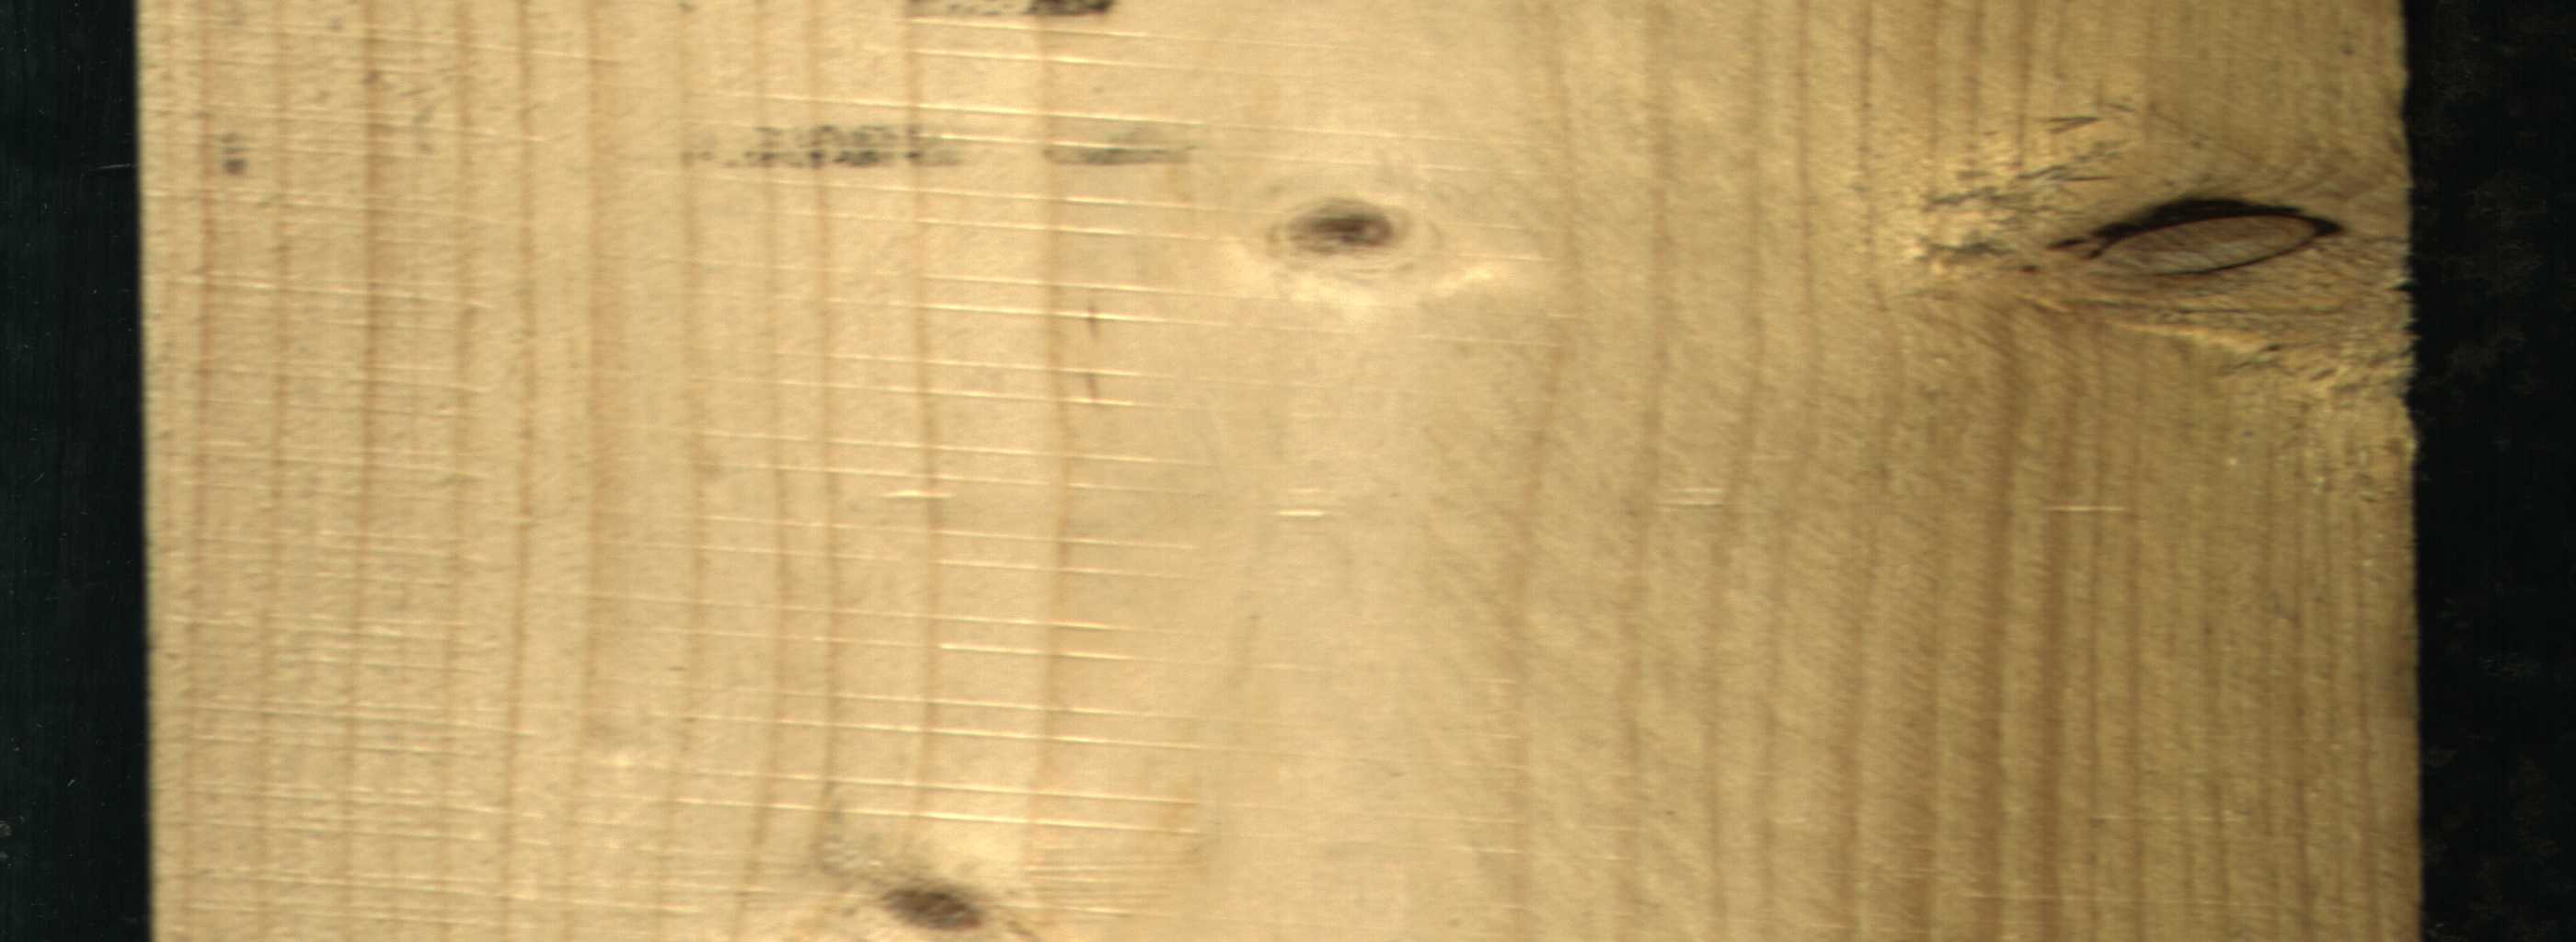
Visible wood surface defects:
Dead_Knot
Live_Knot
Live_Knot
Live_Knot